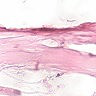
Metastatic tissue present: no